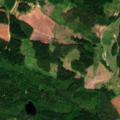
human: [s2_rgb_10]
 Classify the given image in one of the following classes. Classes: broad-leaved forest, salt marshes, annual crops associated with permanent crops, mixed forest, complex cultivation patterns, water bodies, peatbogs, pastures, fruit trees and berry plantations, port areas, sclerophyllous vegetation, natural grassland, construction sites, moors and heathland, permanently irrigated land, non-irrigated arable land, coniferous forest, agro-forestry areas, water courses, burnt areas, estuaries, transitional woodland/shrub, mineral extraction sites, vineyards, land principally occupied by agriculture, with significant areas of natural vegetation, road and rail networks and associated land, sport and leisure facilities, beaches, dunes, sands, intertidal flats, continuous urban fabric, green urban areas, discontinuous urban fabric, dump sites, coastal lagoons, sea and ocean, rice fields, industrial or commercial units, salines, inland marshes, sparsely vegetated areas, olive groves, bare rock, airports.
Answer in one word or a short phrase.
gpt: non-irrigated arable land, coniferous forest, mixed forest